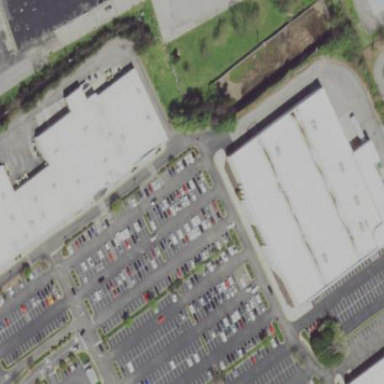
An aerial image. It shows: Department store building.